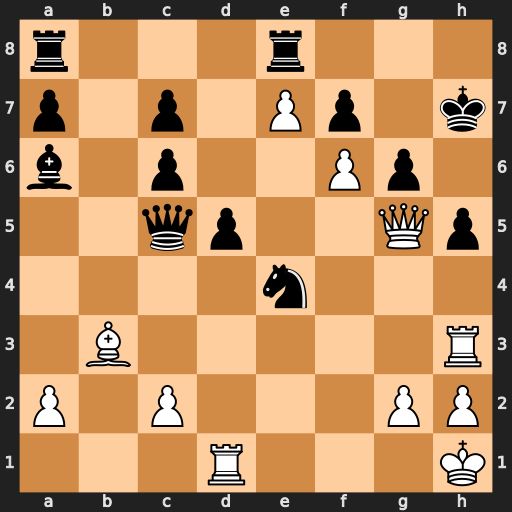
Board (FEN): r3r3/p1p1Pp1k/b1p2Pp1/2qp2Qp/4n3/1B5R/P1P3PP/3R3K
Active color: w
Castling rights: -
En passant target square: -
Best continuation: Rxh5+ Kg8 Rh8+ Kxh8 Qh6+ Kg8 Qg7#